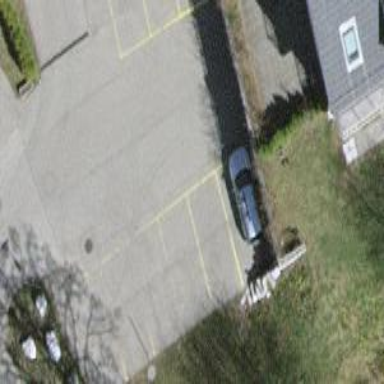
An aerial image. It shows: Parking area with asphalt surface.